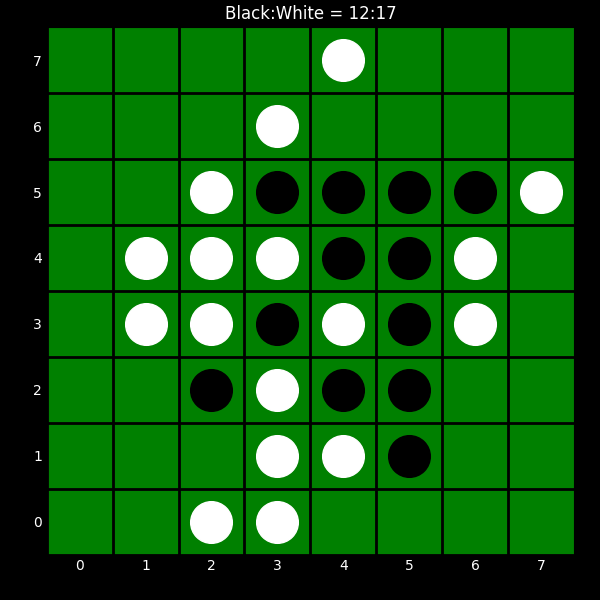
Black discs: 12
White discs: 17